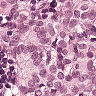
Metastatic tissue present: yes